Question: I'm setting up dinamic config params using $scope:
'''
.controller('AppController', function($scope,$location,$http) {
$scope.config = {};
$scope.config.app_ws = "http://localhost/www/";
$scope.config.app_name = "Appname";
$scope.config.app_short_description = $scope.config.app_name+" helps you go out with your rabbit";
$scope.config.app_motto = "hey ohhhhhhhhhh <i class='icon-check'></i>";
$scope.config.app_url = $location.url();
$scope.config.app_path = $location.path();
$http.get($scope.config.app_ws+'jsons/json.json').success(function(response) {
$scope.config.app_genres = response;
});
console.log($scope.config.app_genres); //returns undefined :///
})
'''
but i'm unable to pass to the view '$scope.config.app_genres' (last one)
how do i pass the json as a value ??
if i can't log it out of http() how can i pass it to the view???
the html view is :
'''
<div ng-controller="AppController" ng-repeat="i in config.app_genres.genres">
{{ i }}
</div>
'''
json.json is:
'''
{
"genres":["Antani","sturbo"]
}
'''

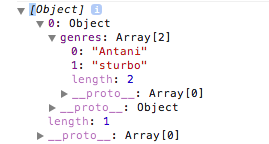
Answer: declare '$scope.config.app_genres' outside of the '$http.get', set it inside the '$http.get' and then log it after.
'''
.controller('AppController', function($scope,$location,$http) {
$scope.config = {};
$scope.config.app_ws = "http://localhost/www/";
$scope.config.app_name = "Appname";
$scope.config.app_short_description = $scope.config.app_name+" helps you go out with your rabbit";
$scope.config.app_motto = "hey ohhhhhhhhhh <i class='icon-check'></i>";
$scope.config.app_url = $location.url();
$scope.config.app_path = $location.path();
$http.get($scope.config.app_ws+'jsons/json.json').success(callback);
function callback(response) {
console.log(response); // check this
$scope.config.app_genres = response[0].genres;
}
});
'''
'''
<div ng-controller="AppController" ng-repeat="i in config.app_genres">
{{ i }}
</div>
'''
## Solution
The problem here was that 'response' was an array of a single object and not an object. So what had to be done was get the first item in the array like so 'response[0].genres'